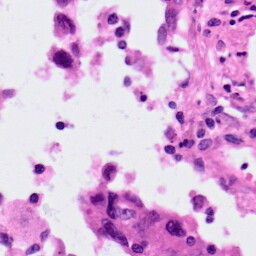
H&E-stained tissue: Lung